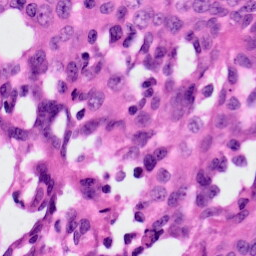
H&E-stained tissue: Ovarian